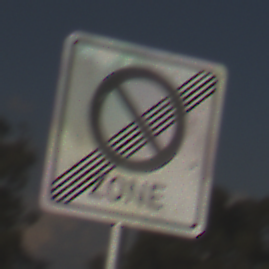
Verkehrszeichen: EndeEingeschraenktesHalteverbotZone
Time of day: MorningAfternoon
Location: Outdoor (Nature)
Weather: PartlyCloudy
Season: NotSpecified
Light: Natural